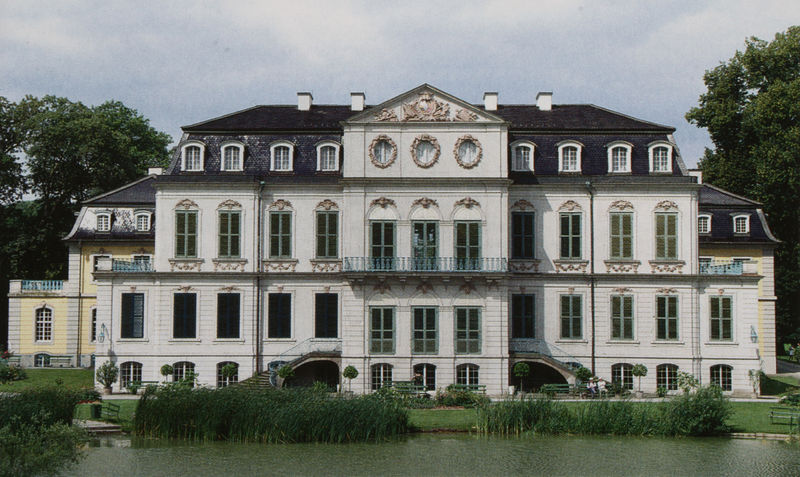
Titel: Ansicht der Gartenseite
Künstler: François de (d. Ä.) Cuvilliés
Standort: Calden
Institution: Schloss Wilhelmsthal
Schlagwörter: baum, blau, blätter, himmel, wasser, weiß, wolken, bäume, fluss, gelb, grün, menschen, see, teich, ufer, bunt, fenster, geschwungen, grau, holz, kleider, schwarz, terasse, tür, anlage, dach, gebäude, gras, haus, park, rasen, schloss, weg, wiese, wolke, malerei, alt, architektur, barock, horizont, hügel, schilf, büsche, gitter, sonne, reich, adel, klassizismus, pflanzen, rosa, fensterläden, kamin, kamine, oval, rund, schornstein, garten, bewölkt, balkon, bäumchen, relief, terrasse, sommer, wellen, fassade, giebel, schornsteine, sprossenfenster, grünanlage, bank, steg, treppe, treppen, symmetrie, stuck, aufgang, geländer, stufen, geschlossen, hoch, anbau, foto, fotografie, photographie, bögen, eisen, palast, stockwerk, geld, gauben, regenrinne, jugenstil, treffen, bänke, photo, dreiecksgiebel, portal, rustika, villa, schnörkel, gesims, laibung, okuli, risalit, farbfoto, gut, residenz, schiefer, walmdach, mansarde, fensterbank, reflektion, haus am see, etagen, geschosse, ballustrade, museum, fotographie, stockwerke, aufnahme, waser, anlegestelle, klassisch, fesnter, rohr, bauwerk, palais, tympanon, fensterachsen, treppenaufgang, nebengebäude, buchsbaum, belle etage, medaillons, stiegen, fenstergliederung, herrschaftshaus, schilff, binsen, luken, releif, grilanden, anlegers, mittelresalit, spiegelnung, teg, trükis, beume